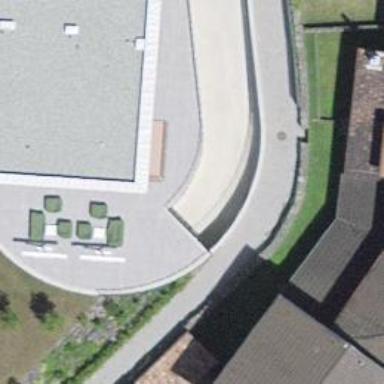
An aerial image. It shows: Entrance leading to parking area.